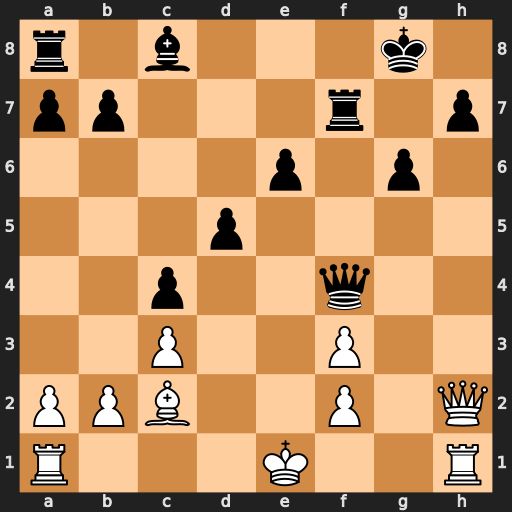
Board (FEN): r1b3k1/pp3r1p/4p1p1/3p4/2p2q2/2P2P2/PPB2P1Q/R3K2R
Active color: w
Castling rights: KQ
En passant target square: -
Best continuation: Bxg6 Qxh2 Bxf7+ Kxf7 Rxh2